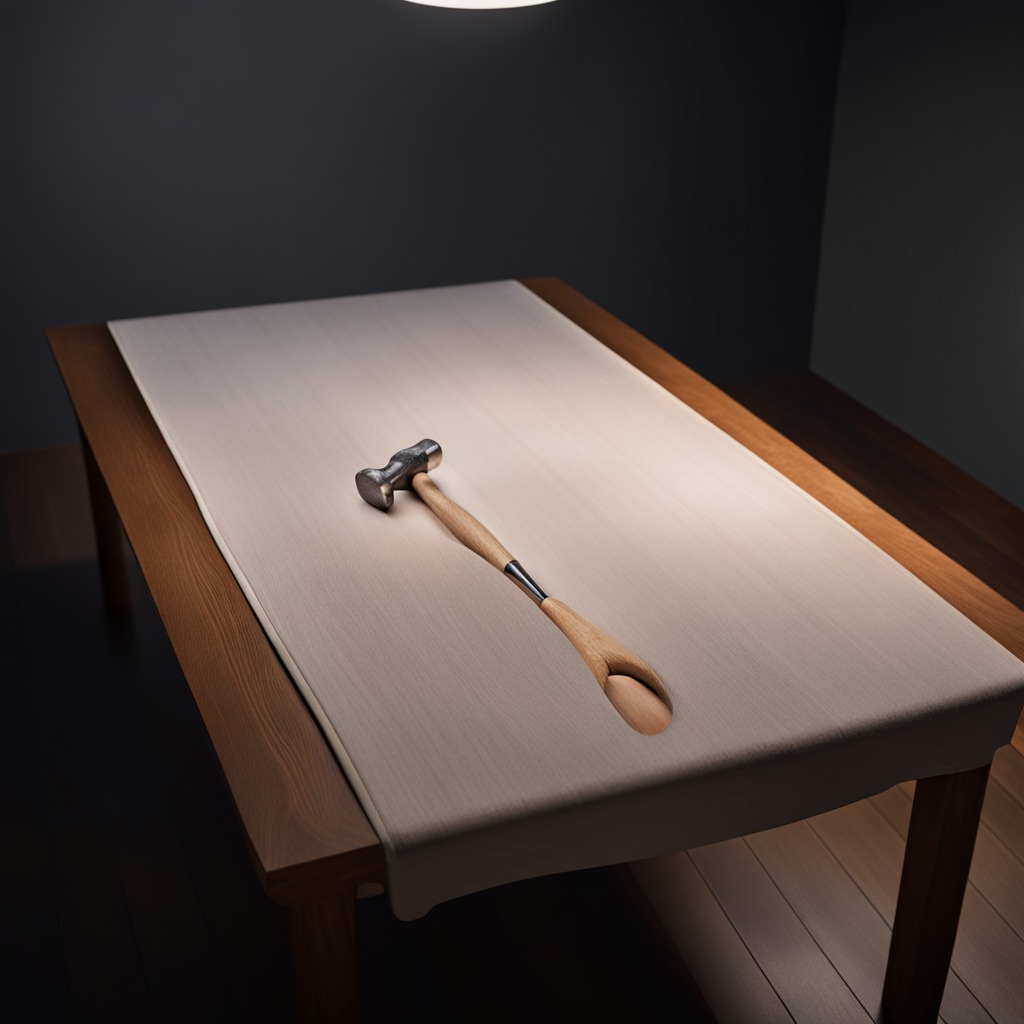
A hammer lying on a wooden table inside a workshop at night.